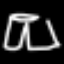
Label: pants